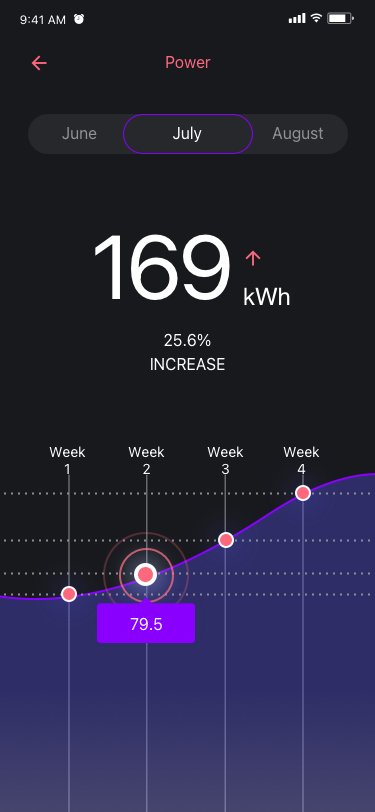
Text in this UI design:
169
Week 1
Week 2
Week 3
Week 4
79.5
Power
kWh
25.6% INCREASE
July
June
August
9:41 AM